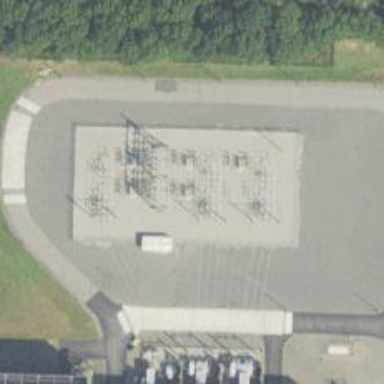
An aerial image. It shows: Switch used for power control.